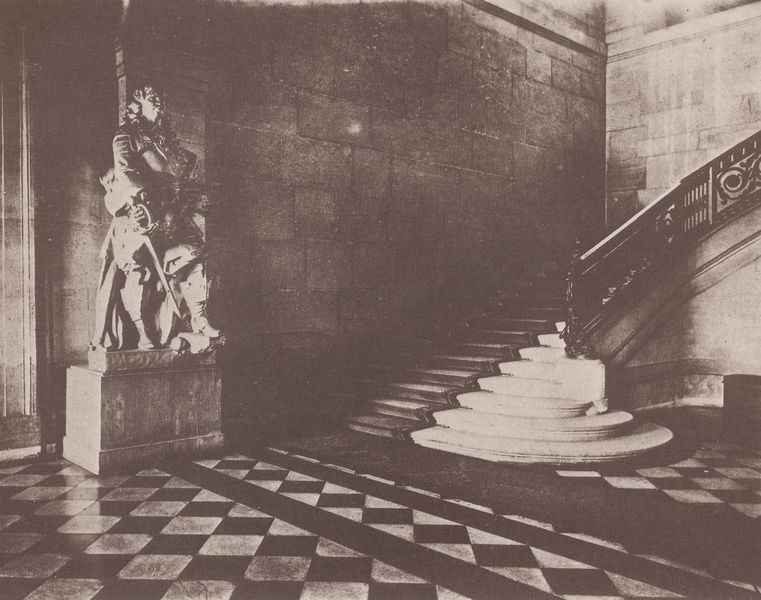
Titel: Historische Stätten, Treppenhaus
Künstler: Jean Eugène Auguste Atget
Schlagwörter: schloss, schachbrett, teppich, wand, skulptur, treppe, könig, geländer, palast, fliesen, schwert, herrscher, treppenhaus